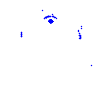
Particle: pion